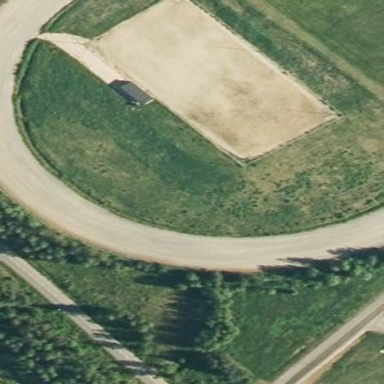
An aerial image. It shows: Equestrian pitch with sand surface for leisure land activities.